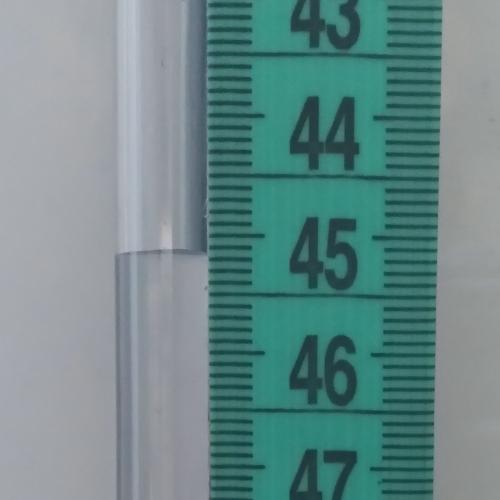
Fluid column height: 45.2 cm